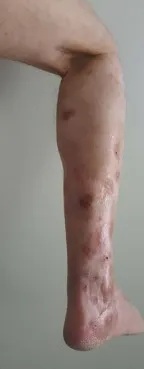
A representative case from a complete responder to intralesional IL-2 and BCG therapy. (A) Representative images of the treated lesion throughout IL-2 monotherapy treatment course.
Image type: medical_photograph (skin_photograph)